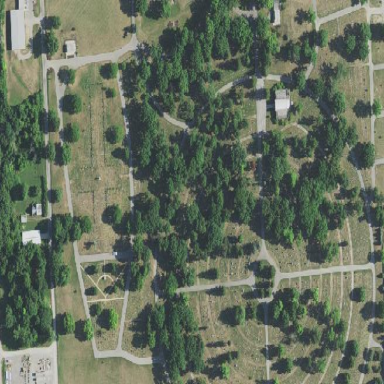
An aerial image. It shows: Cemetery.